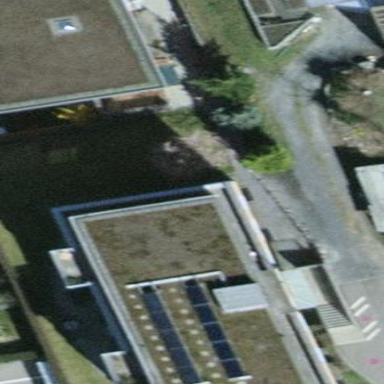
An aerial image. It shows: Flat-roofed building.